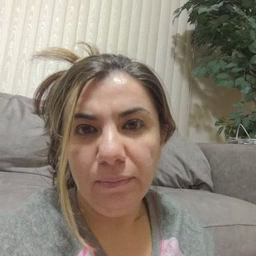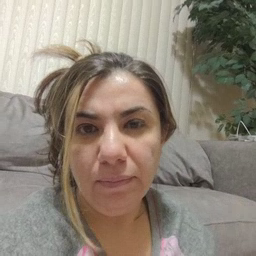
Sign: beside